Question: Count the number of objects in the diagram.
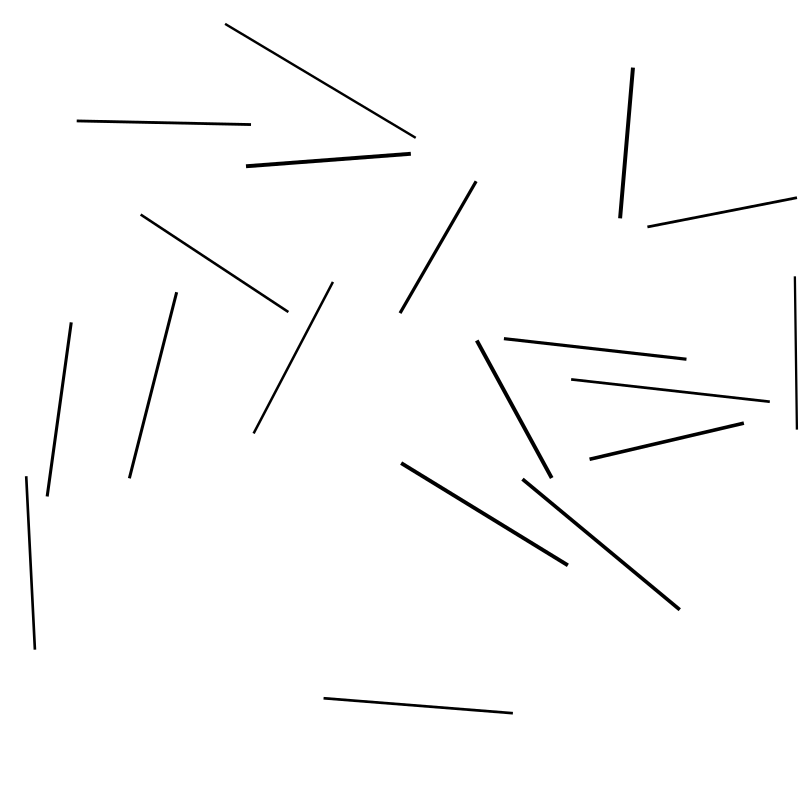
Answer: 19